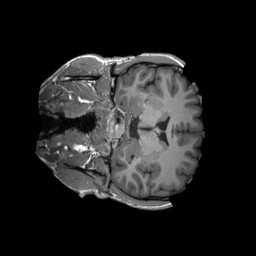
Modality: T1w
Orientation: coronal
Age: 21
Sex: male
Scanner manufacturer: siemens
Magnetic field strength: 3 T
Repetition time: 2.3 s
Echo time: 0.00232 s